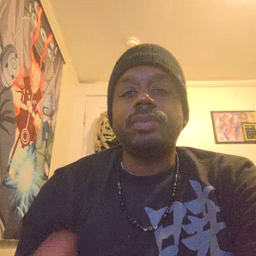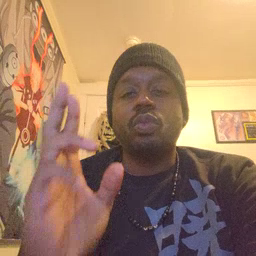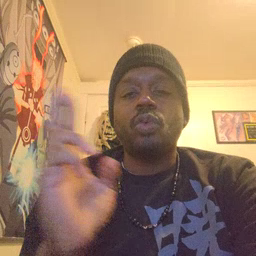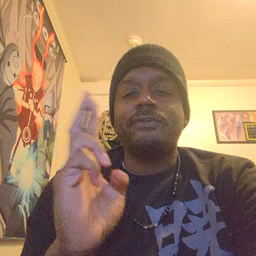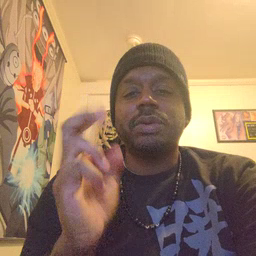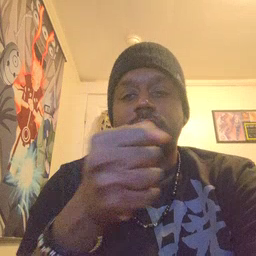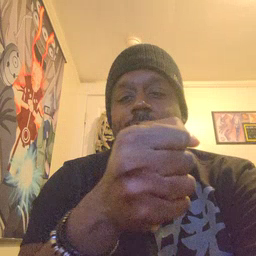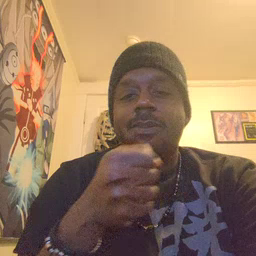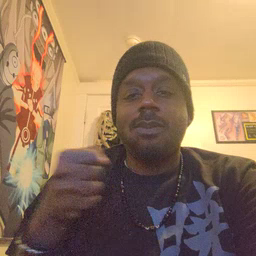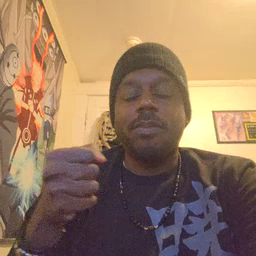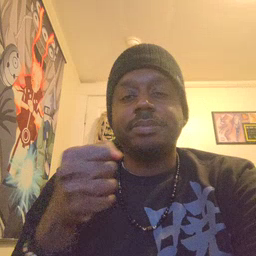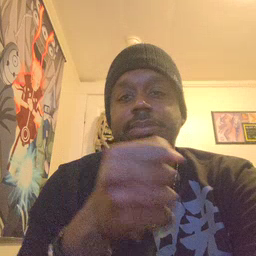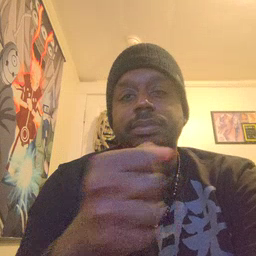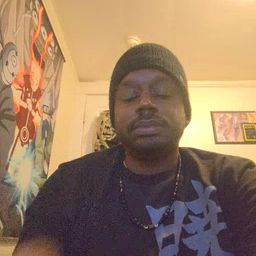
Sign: refrigerator